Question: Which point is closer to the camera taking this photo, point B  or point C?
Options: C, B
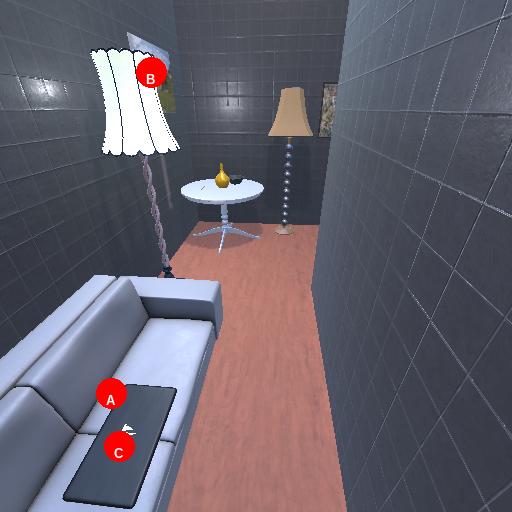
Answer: C